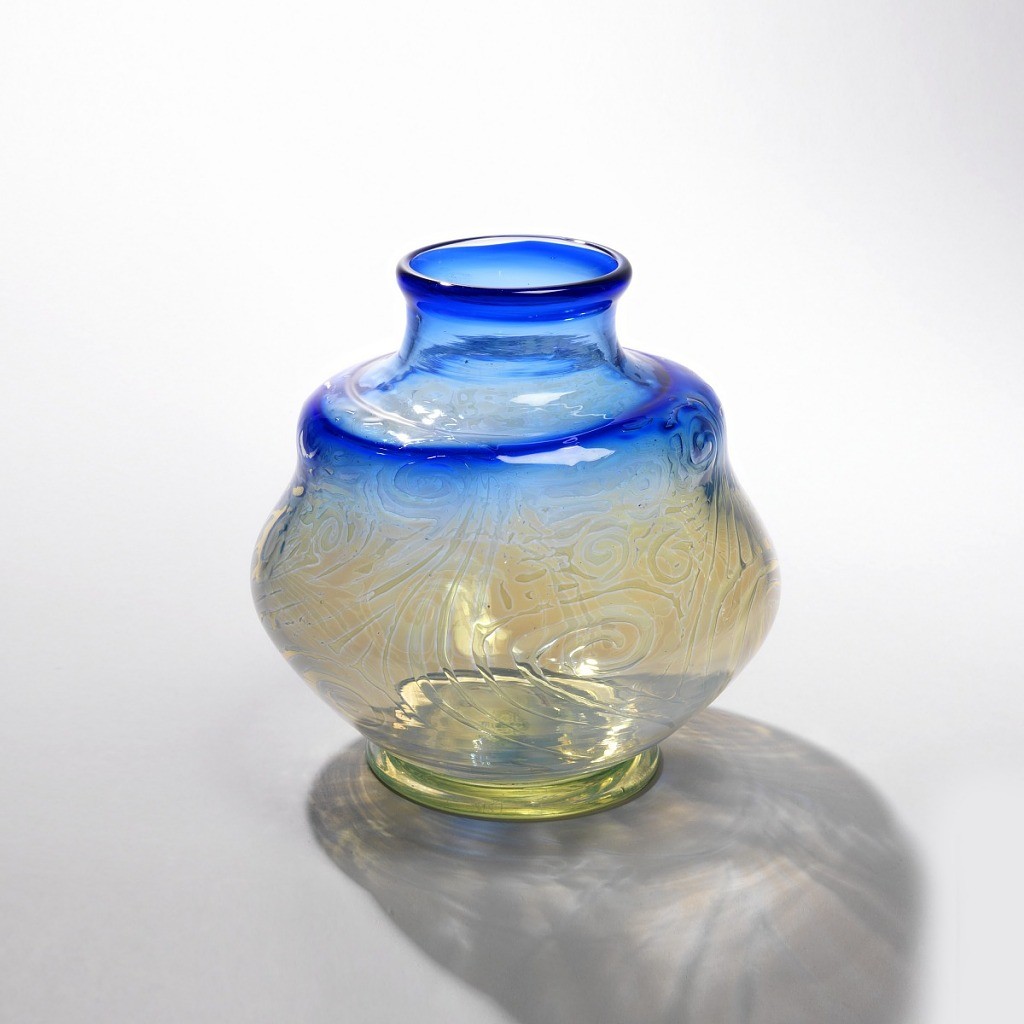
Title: Vase
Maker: Louis Comfort Tiffany, American, 1848–1933
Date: ca. 1900
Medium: Favrile glass
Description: Transparent blue glass with bulging midriff; stepped shoulder; medium neck, flaring lip; low, broad foot. Deep blue lip and shoulder blending into pale blue neck, upper shoulder and body, the latter marbled with iridescent mauve-pink.